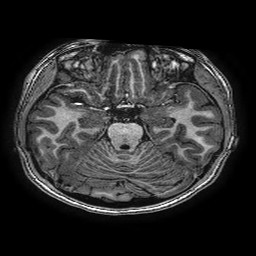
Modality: T1w
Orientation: coronal
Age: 15
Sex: female
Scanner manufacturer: ge
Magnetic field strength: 3 T
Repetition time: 0.00766 s
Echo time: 0.003476 s